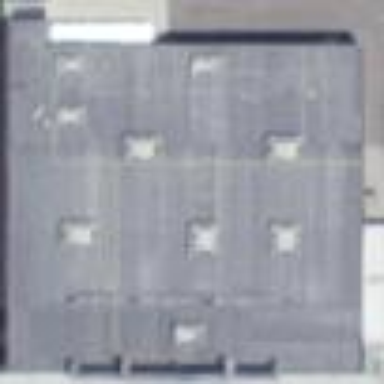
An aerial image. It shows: Building housing furniture shop.